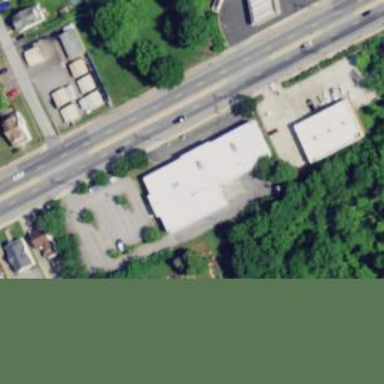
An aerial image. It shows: Building that houses furniture shop.